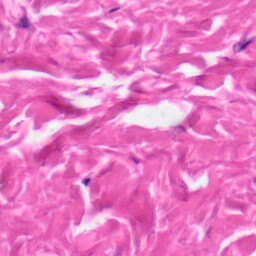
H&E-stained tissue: Skin